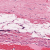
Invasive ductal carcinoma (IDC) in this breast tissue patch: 0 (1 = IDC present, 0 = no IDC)